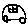
Label: car